Question: I have an Activity, which simply consists in listing 'Pair<String, String>' objects. I have a custom 'TextWithSubTextAdapter', which extends ArrayAdapter:
> public View getView(int position, View convertView, ViewGroup parent)
{'''
View view;
if (convertView == null)
{
LayoutInflater li = (LayoutInflater) mContext.getSystemService(Context.LAYOUT_INFLATER_SERVICE);
view = li.inflate(R.layout.text_sub, null);
TextView tv = (TextView)view.findViewById(R.id.mainText);
tv.setText(mCategories.get(position).first);
TextView desc = (TextView)view.findViewById(R.id.subText);
desc.setText(Html.fromHtml(mCategories.get(position).second));
}
else
{
view = (View) convertView;
}
return view;
'''
}
mCategories is an 'ArrayList<Pair<String, String>>'
I then call 'lv.setAdapter(new TextSubTextAdapter(this, Common.physConstants));'
As long as I have a limited set of elements, It works great, because I don't need to scroll. However, when I add enough elements, after scrolling, the items swap their positions, like this:

I suspect that this behavior is due to me calling 'mCategories.get(position)'. Because the Views are never kept in the background and Android regenerates them every time, I never get the same item, as 'position' will rarely have the same value.
Is there a way to get a constant id, which could allow me to get items with fixed positions ? I tried to use getItemID, but I do not understand how to implement it.
Note: Every string comes from a strings.xml file. They are never compared, and instanciated once, at startup.
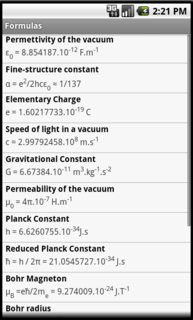
Answer: When you scroll your list Android dynamically reuses the Views which scroll out of the screen. These convertViews don't have the content which should be at this position yet. You have to set that manually.
'''
View view;
if (convertView == null)
{
LayoutInflater li = (LayoutInflater) mContext.getSystemService(Context.LAYOUT_INFLATER_SERVICE);
view = li.inflate(R.layout.text_sub, null);
}
else
{
view = convertView;
}
TextView tv = (TextView)view.findViewById(R.id.mainText);
tv.setText(mCategories.get(position).first);
TextView desc = (TextView)view.findViewById(R.id.subText);
desc.setText(Html.fromHtml(mCategories.get(position).second));
return view;
'''